Interaction volume radius: 5 \u00c5
Interaction volume height: 30 \u00c5
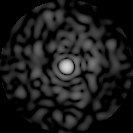
Disorder parameter: 0.8289